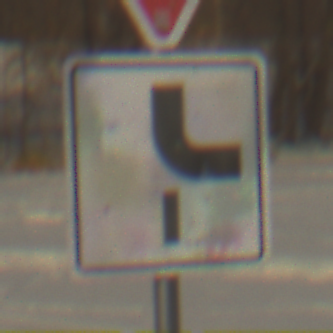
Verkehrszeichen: VerlaufVorfahrtsstrasse10
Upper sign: VorfahrtGewaehren
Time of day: MorningAfternoon
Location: Outdoor (Suburban)
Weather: PartlyCloudy
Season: NotSpecified
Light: Natural